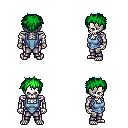
a pixel art fantasy rpg character, male body template, skeleton, blue vest, metal pants, green bedhead hairstyle, four views (front, back, left, right), 2x2 character sprite sheet, small pixel art, hard edges, no anti-aliasing